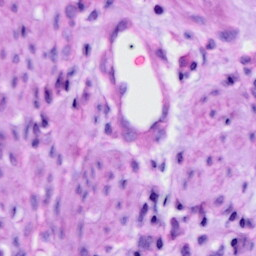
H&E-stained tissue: Cervix